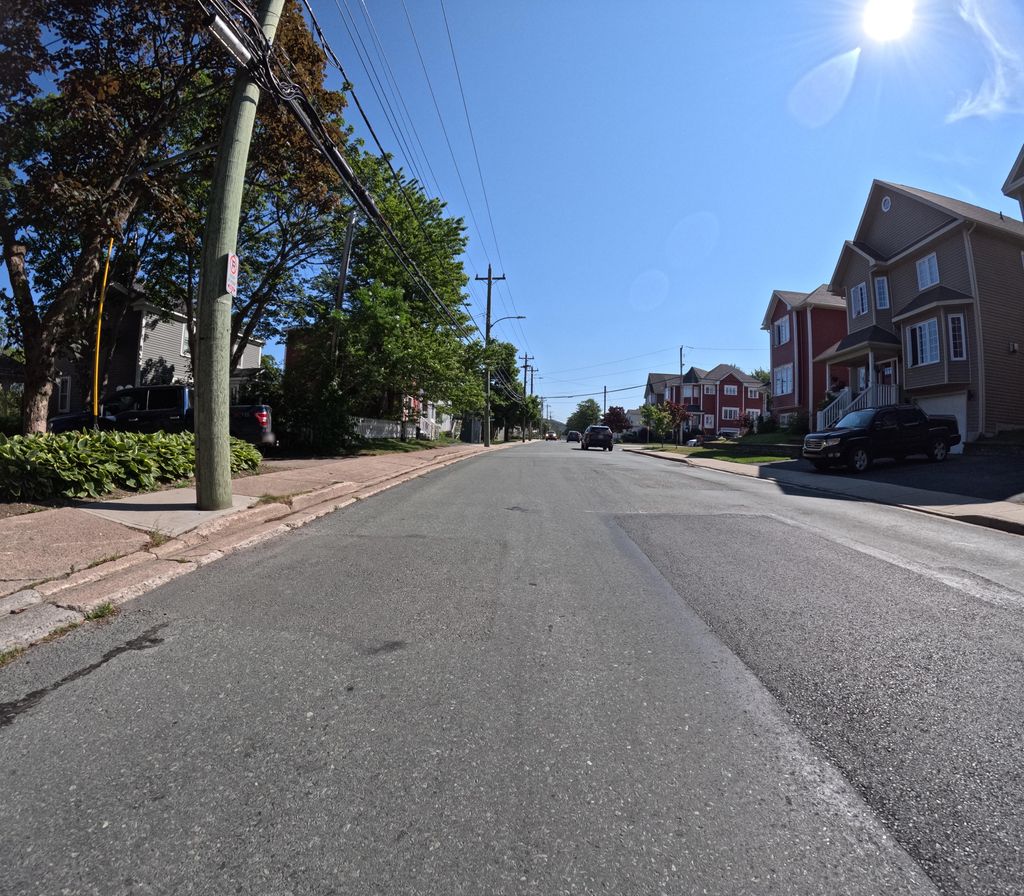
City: st_johns